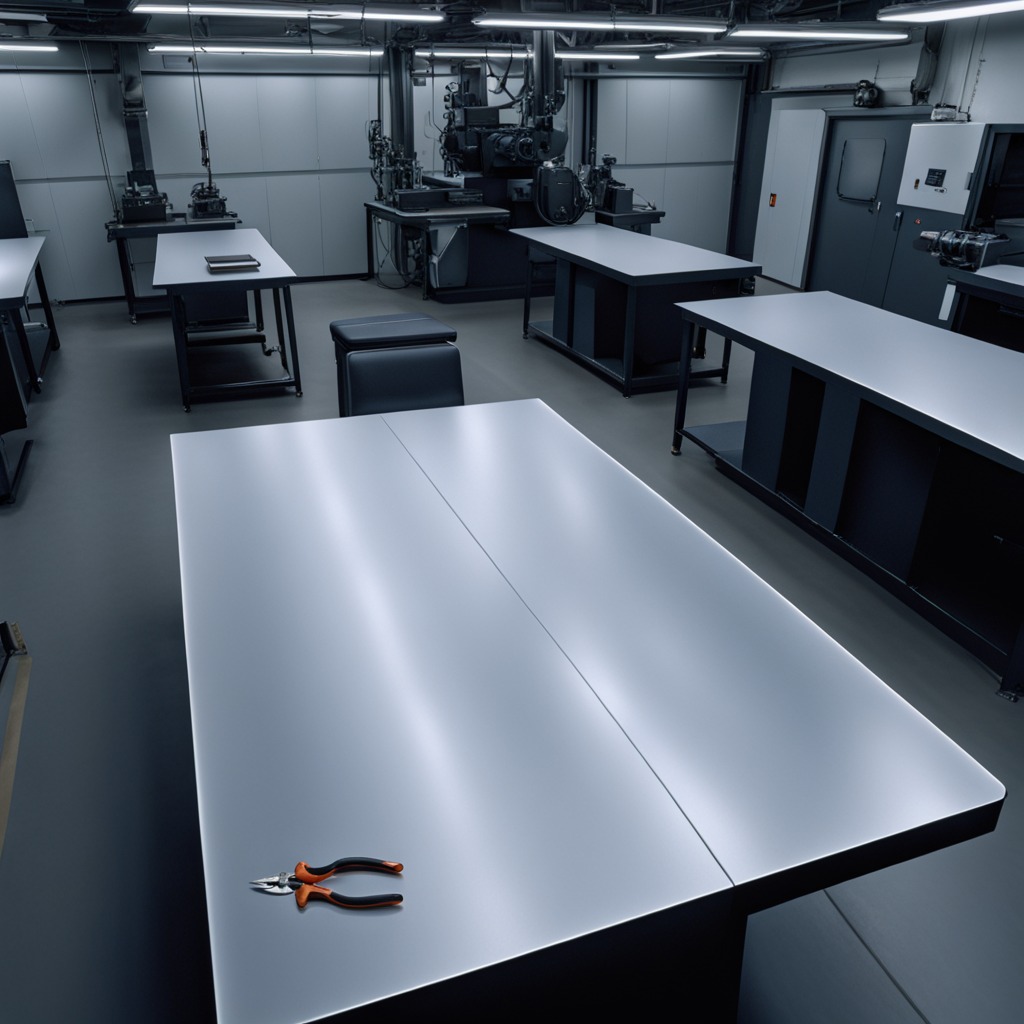
A plier is lying on the tabletop.